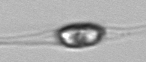
Label: Chaetoceros_danicus